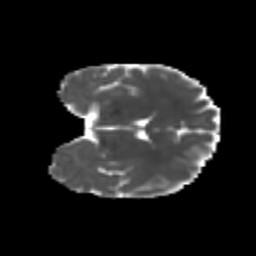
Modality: MD
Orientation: coronal
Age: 21
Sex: female
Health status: healthy